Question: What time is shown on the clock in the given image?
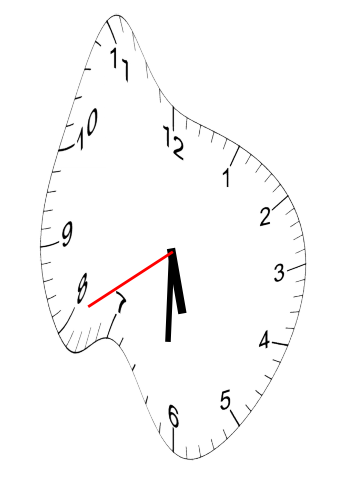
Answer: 05:30:40